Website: walmart
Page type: payment
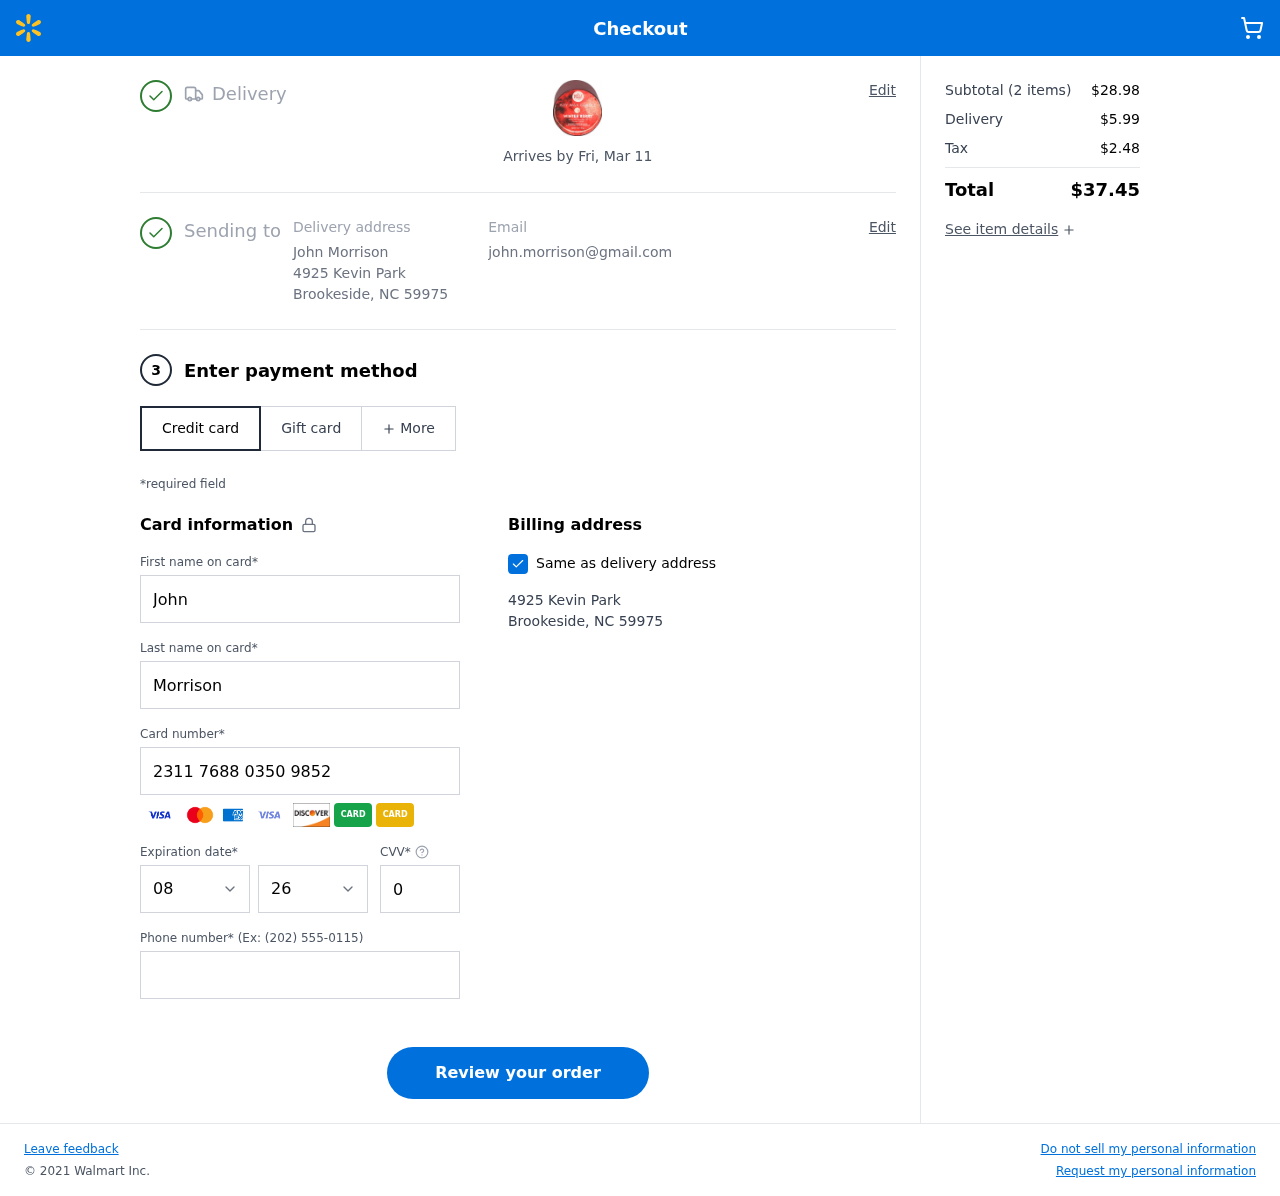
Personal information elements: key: PII_CARD_CVV
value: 002
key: PII_CARD_EXPIRY_MONTH
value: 08
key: PII_CARD_EXPIRY_YEAR
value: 26
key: PII_CARD_NUMBER
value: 2311 7688 0350 9852
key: PII_CITY
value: Brookeside
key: PII_EMAIL
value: john.morrison@gmail.com
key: PII_FIRSTNAME
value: John
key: PII_FULLNAME
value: John Morrison
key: PII_LASTNAME
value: Morrison
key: PII_PHONE
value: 3137570497
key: PII_POSTCODE
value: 59975
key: PII_STATE_ABBR
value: NC
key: PII_STREET
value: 4925 Kevin Park
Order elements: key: ORDER_DELIVERY_DATE
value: Arrives by Fri, Mar 11
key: ORDER_NUM_ITEMS
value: (2 items)
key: ORDER_SUBTOTAL
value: $28.98
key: ORDER_SHIPPING_COST
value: $5.99
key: ORDER_TAX
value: $2.48
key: ORDER_TOTAL
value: $37.45